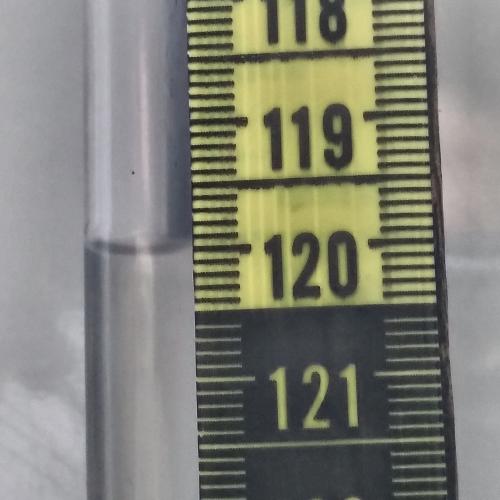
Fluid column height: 120.0 cm